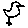
Label: bird